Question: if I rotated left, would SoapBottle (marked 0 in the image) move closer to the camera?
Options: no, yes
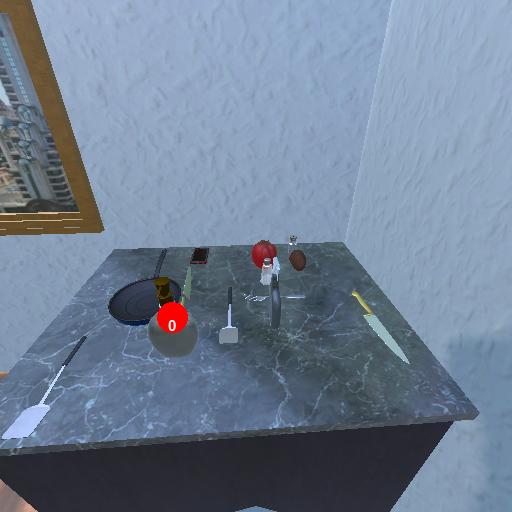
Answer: no